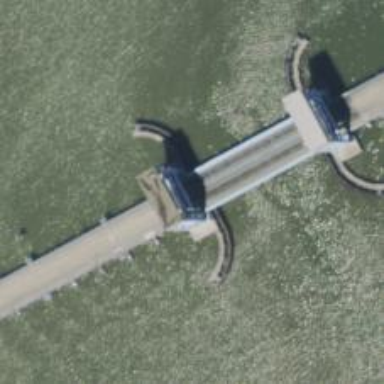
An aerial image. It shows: Lift bridge for railway traffic.